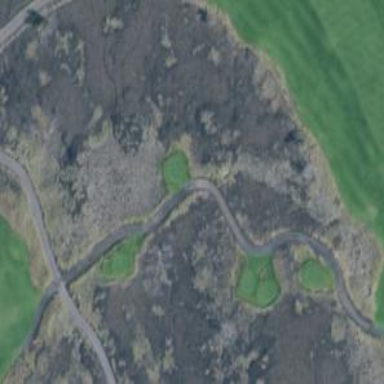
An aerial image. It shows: Path for both roads and golfers.